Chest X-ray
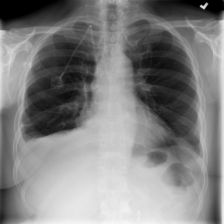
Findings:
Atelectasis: positive
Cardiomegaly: negative
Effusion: positive
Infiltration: positive
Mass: negative
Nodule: negative
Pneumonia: negative
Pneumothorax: negative
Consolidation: positive
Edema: negative
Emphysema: negative
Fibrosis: negative
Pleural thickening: negative
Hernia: negative